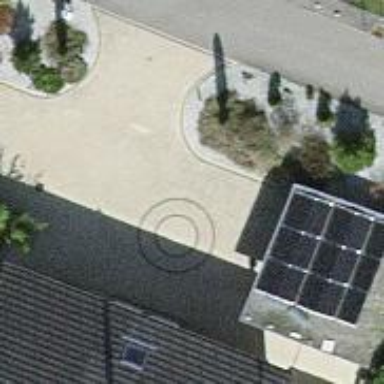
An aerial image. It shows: Garage building.